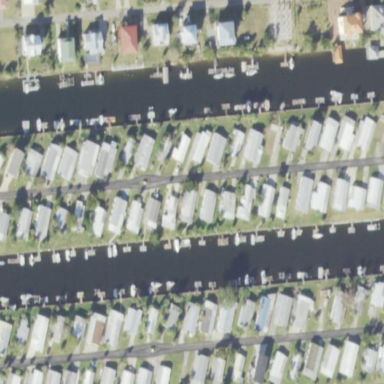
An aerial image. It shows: Residential area designated as trailer park.